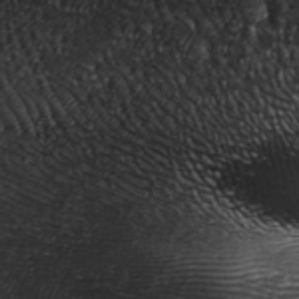
Label: frost